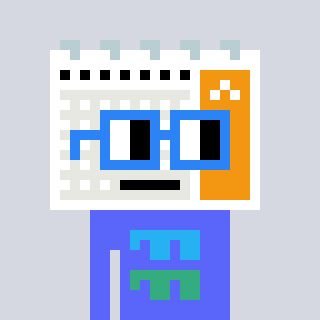
a pixel art character with square blue glasses, a calendar-shaped head and a purple-colored body on a cool background